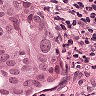
Metastatic tissue present: yes